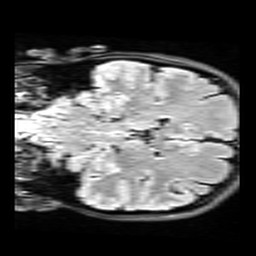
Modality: FLAIR
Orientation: coronal
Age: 27
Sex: female
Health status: healthy
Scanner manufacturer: siemens
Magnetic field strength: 3 T
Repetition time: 9 s
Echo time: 0.088 s